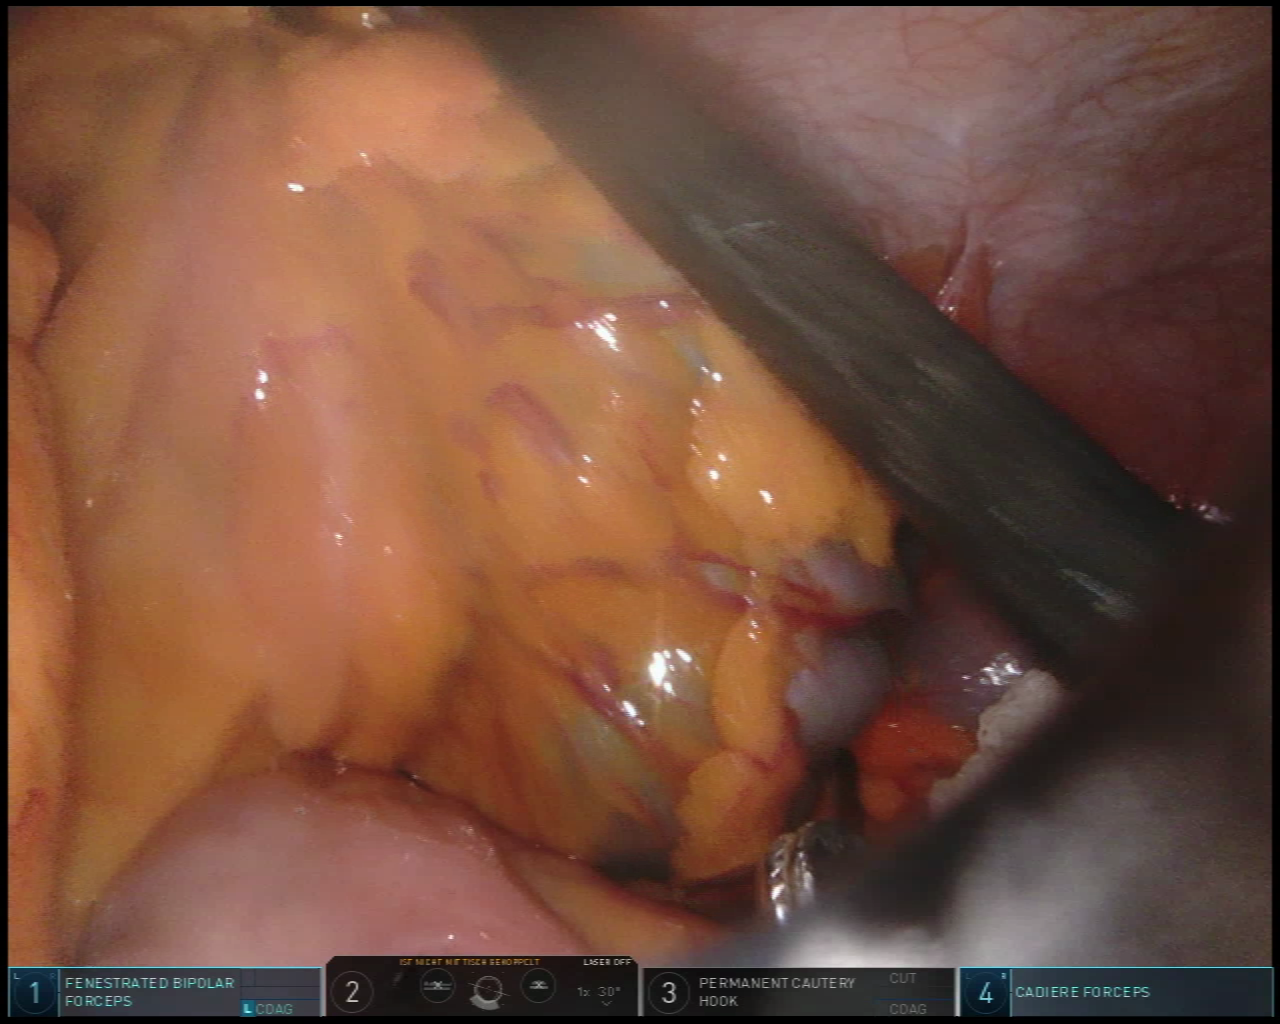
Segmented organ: colon
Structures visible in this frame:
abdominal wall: yes
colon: yes
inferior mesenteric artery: no
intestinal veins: no
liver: no
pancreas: no
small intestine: yes
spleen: no
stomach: no
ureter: no
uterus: no
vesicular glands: no